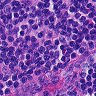
Metastatic tissue present: no